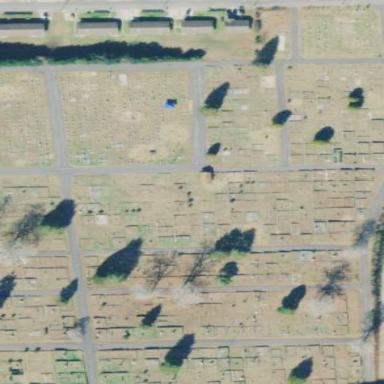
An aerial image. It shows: Cemetery.